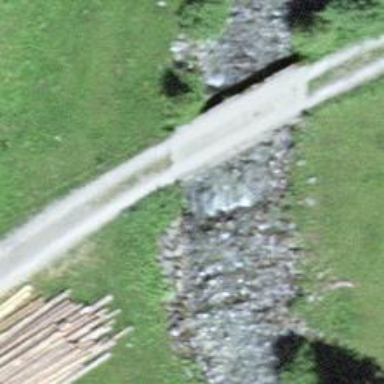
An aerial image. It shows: Track road with bridge. The track type is grade 3.